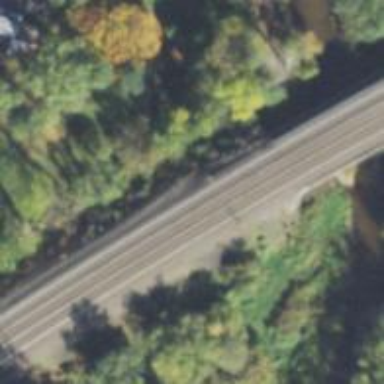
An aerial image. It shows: Bridge over electrified railway with contact line.